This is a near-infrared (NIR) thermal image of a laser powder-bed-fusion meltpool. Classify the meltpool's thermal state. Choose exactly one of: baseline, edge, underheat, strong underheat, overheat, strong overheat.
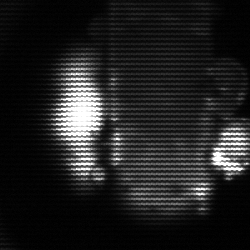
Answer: strong underheat